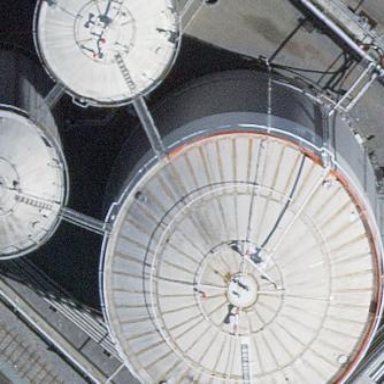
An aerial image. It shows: Storage tank that is man-made.